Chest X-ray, AP view. Patient: 60 years old, sex F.
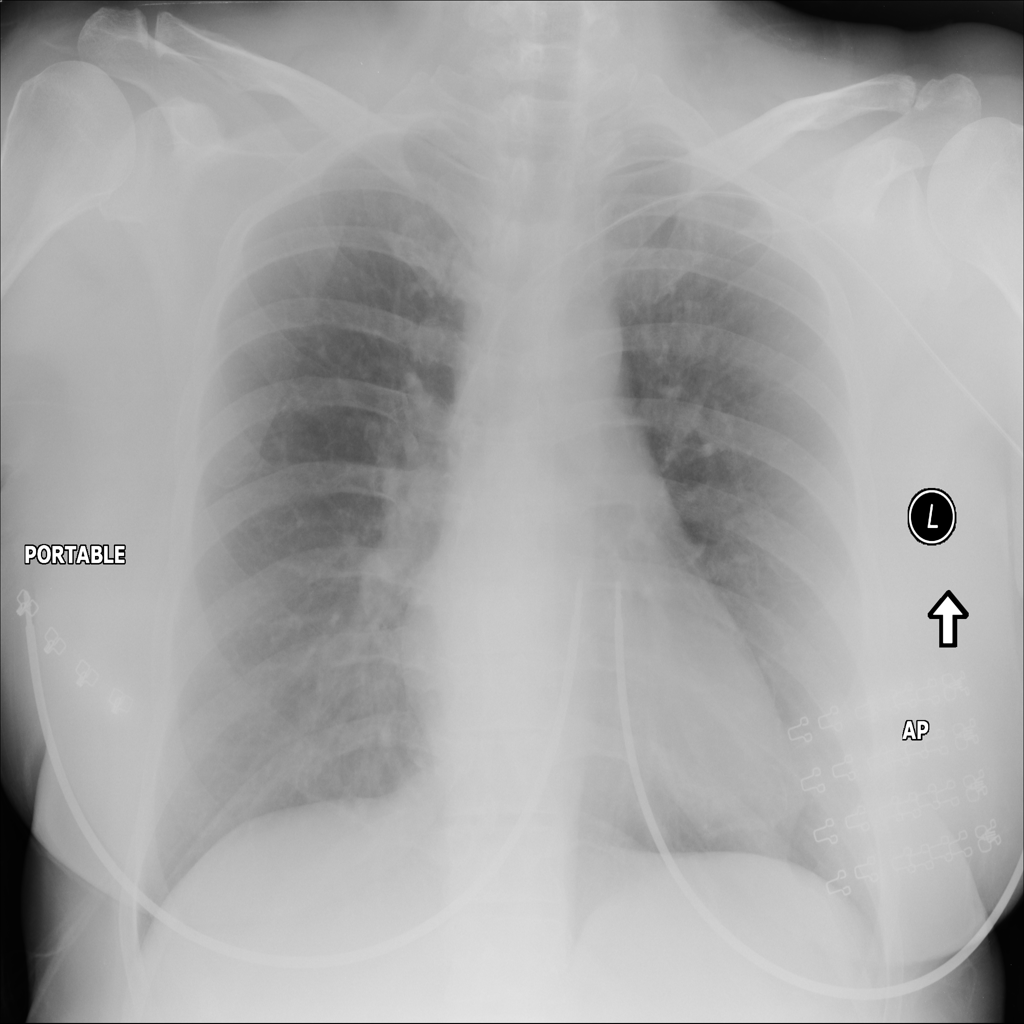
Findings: No Finding